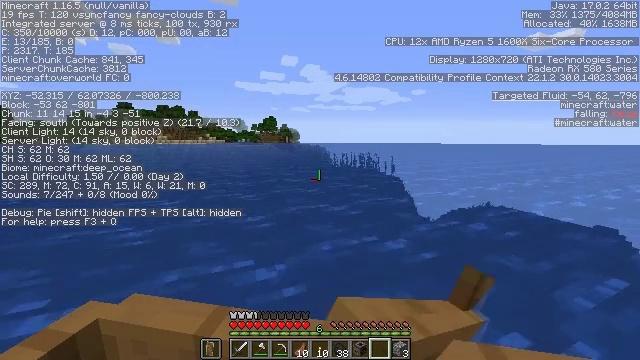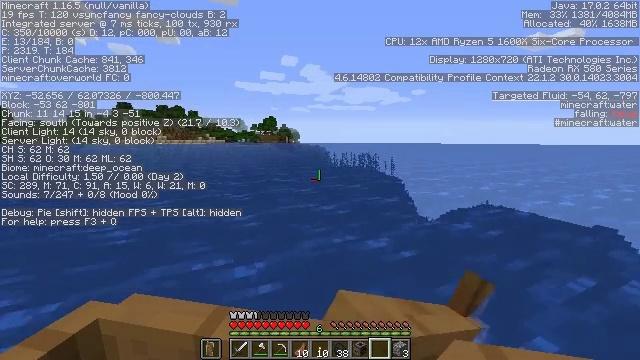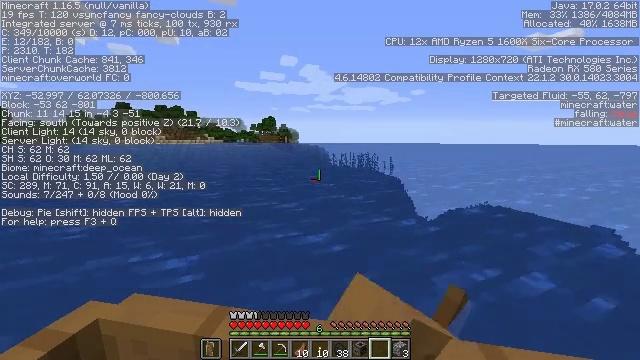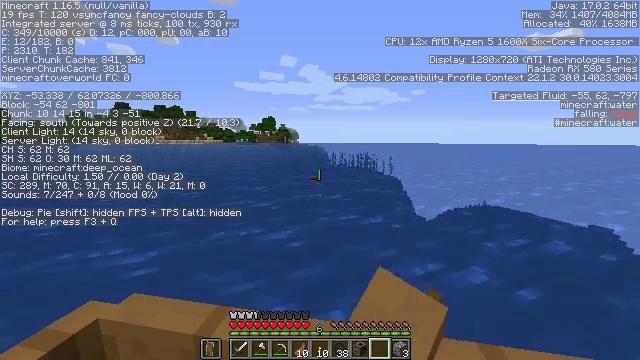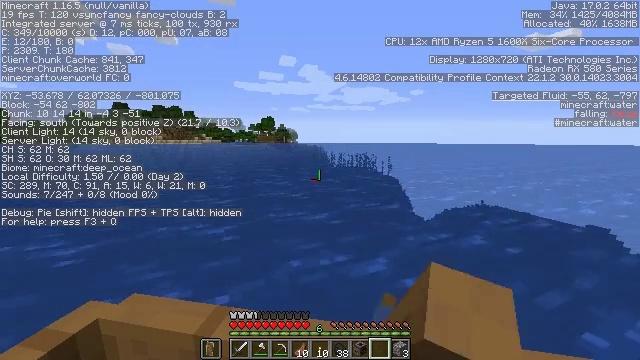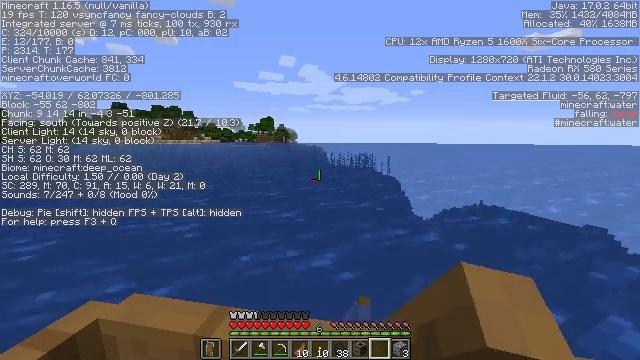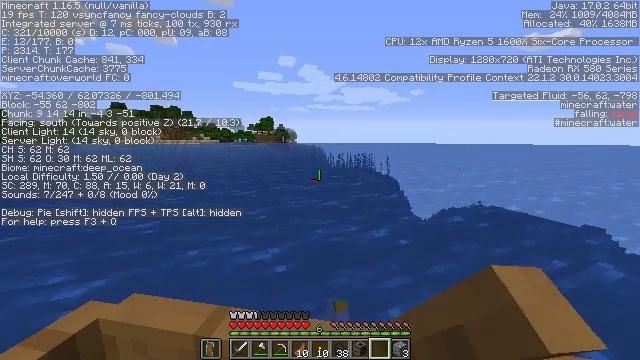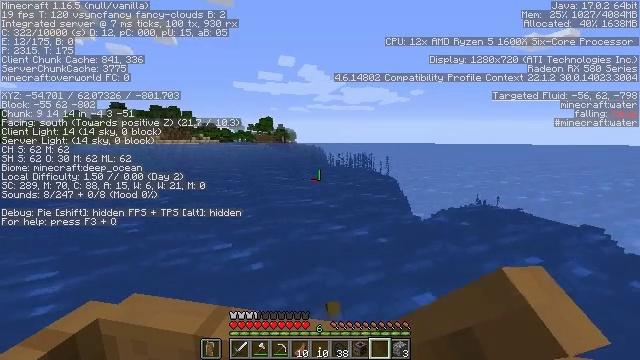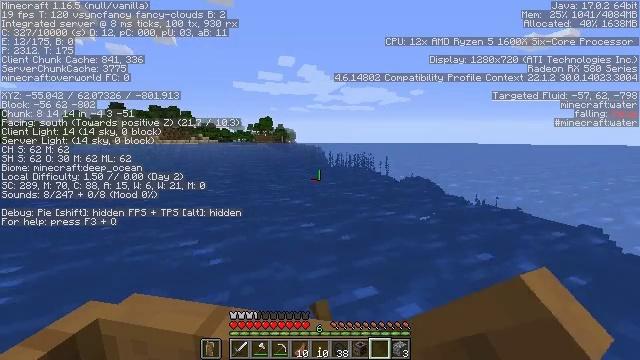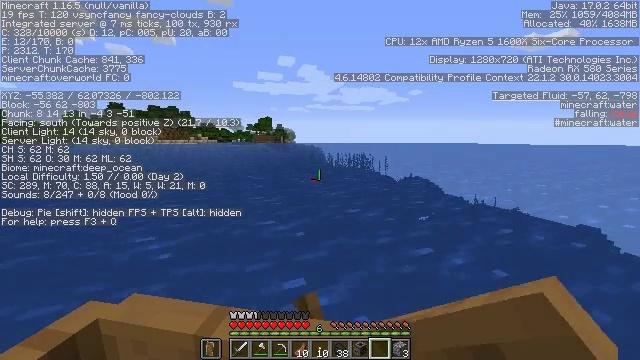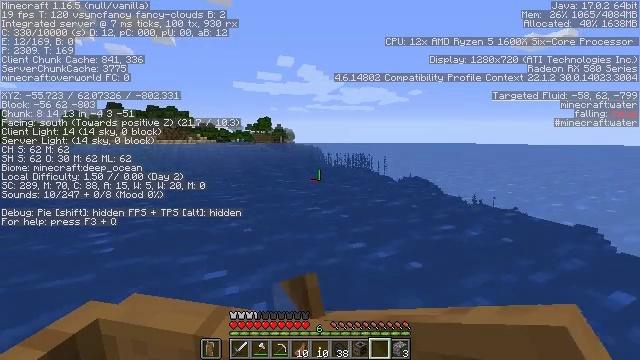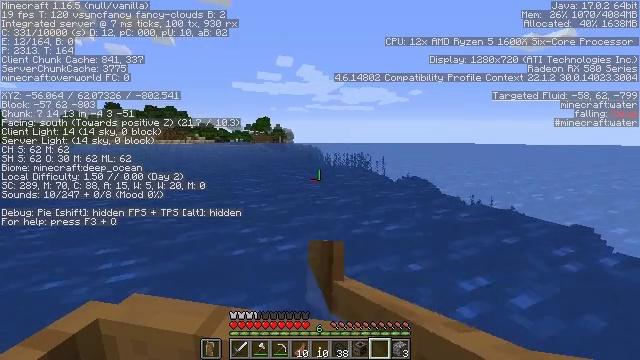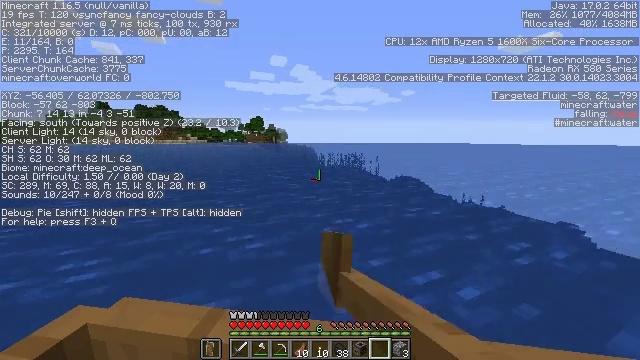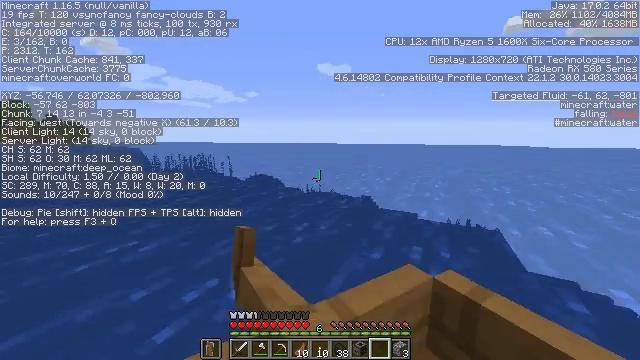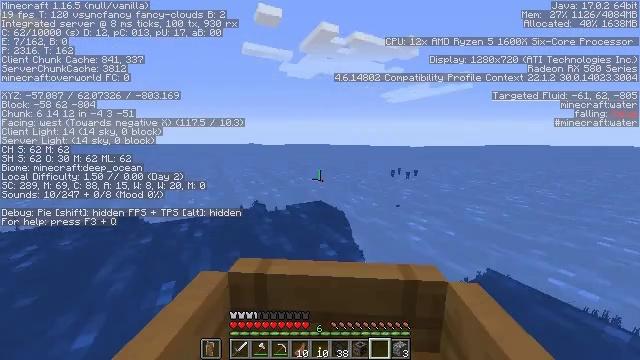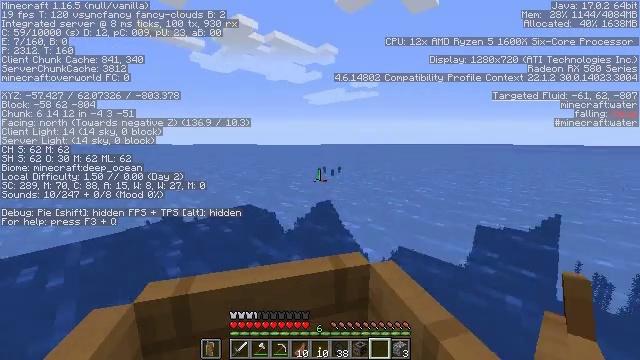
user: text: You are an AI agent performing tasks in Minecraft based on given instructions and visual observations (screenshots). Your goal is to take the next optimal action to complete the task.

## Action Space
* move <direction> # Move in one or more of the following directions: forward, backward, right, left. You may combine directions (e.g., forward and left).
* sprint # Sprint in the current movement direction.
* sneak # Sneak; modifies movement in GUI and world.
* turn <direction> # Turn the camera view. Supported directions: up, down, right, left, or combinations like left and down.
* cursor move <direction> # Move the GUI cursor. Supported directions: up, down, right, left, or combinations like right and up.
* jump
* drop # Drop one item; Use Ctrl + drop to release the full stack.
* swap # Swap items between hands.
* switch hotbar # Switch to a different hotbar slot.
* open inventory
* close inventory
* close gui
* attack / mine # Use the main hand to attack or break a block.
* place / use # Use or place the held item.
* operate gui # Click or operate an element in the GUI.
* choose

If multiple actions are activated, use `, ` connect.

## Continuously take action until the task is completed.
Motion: motion action
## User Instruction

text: Break the sugar cane.
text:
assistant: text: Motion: move forward
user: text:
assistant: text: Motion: move forward
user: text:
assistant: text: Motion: move forward
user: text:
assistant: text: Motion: move forward
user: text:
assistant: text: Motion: move forward
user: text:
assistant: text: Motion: move forward
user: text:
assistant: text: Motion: move forward
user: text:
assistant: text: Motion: move forward
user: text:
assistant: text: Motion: move forward
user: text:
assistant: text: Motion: move forward
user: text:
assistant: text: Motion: move forward
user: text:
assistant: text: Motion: move forward, turn right
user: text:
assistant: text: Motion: move forward, turn right
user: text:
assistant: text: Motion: move forward, turn right
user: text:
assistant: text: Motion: move forward, turn right
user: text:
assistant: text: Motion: move forward
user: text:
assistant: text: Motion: move forward
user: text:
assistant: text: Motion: move forward
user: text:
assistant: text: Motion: move forward
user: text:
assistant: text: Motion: move forward
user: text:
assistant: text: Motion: move forward
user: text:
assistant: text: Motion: move forward
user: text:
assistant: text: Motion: move forward, turn left
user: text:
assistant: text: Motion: move forward, turn left
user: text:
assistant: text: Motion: move forward, turn left
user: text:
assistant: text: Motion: move forward, turn left
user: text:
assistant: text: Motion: move forward
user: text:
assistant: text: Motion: move forward
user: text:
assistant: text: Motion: move forward
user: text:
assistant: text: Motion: move forward, turn left